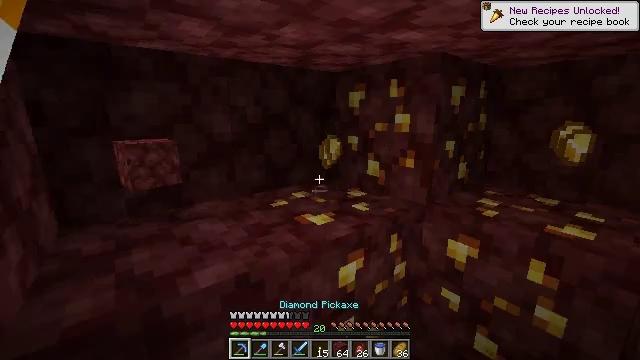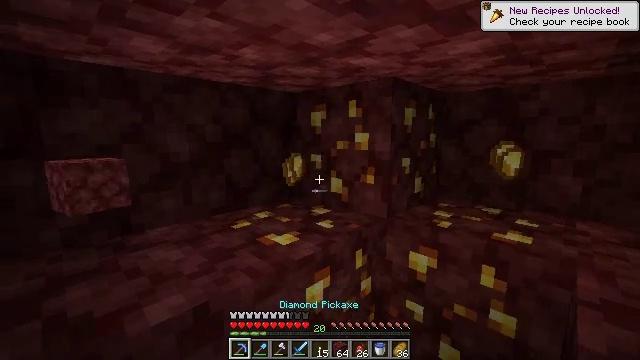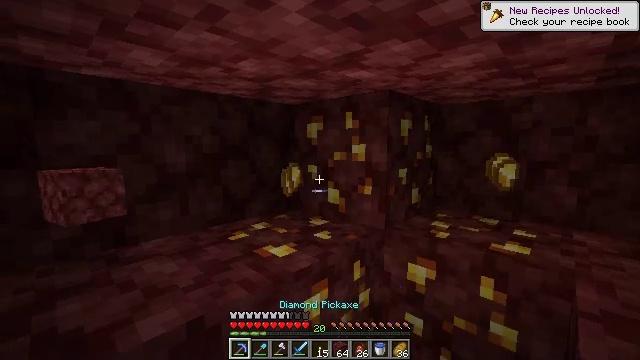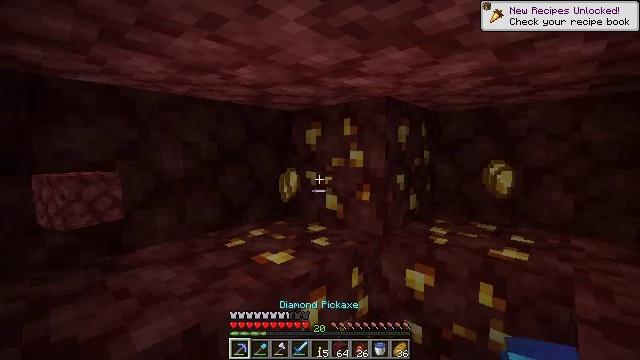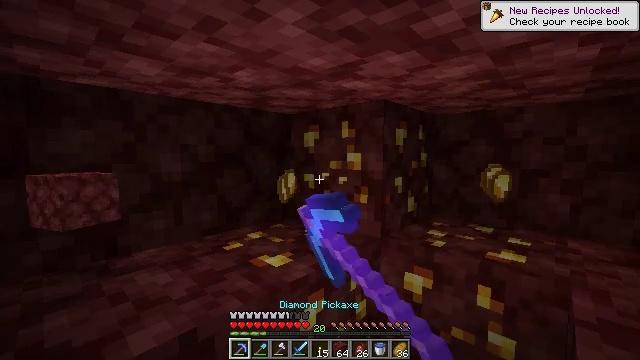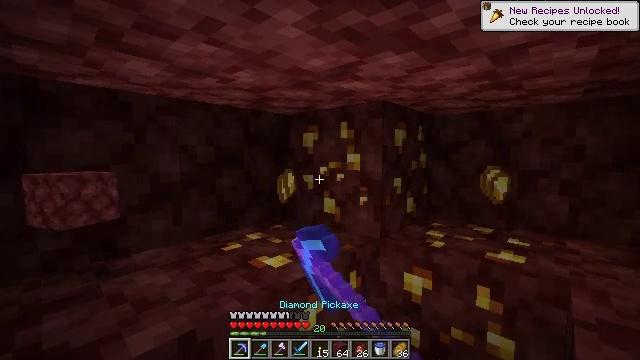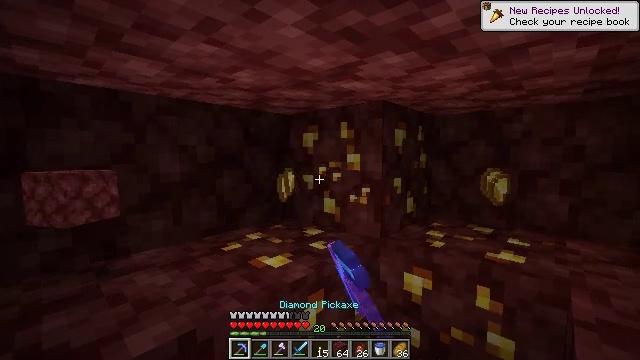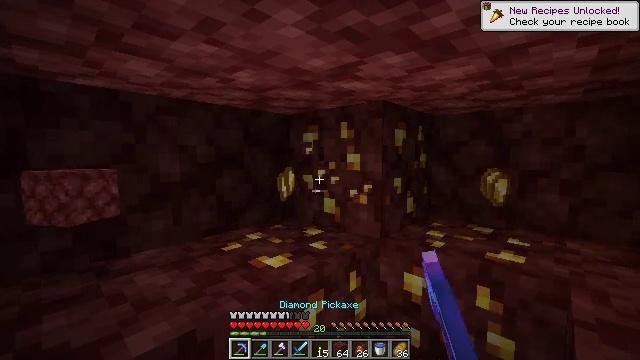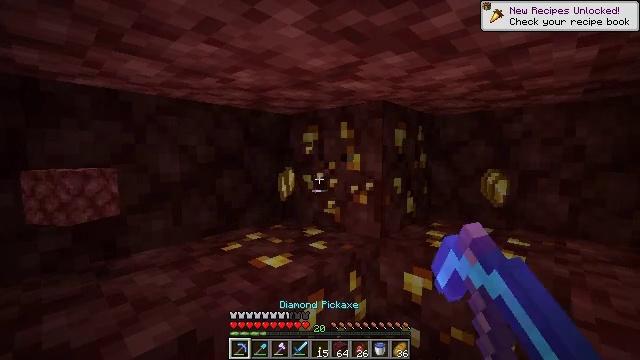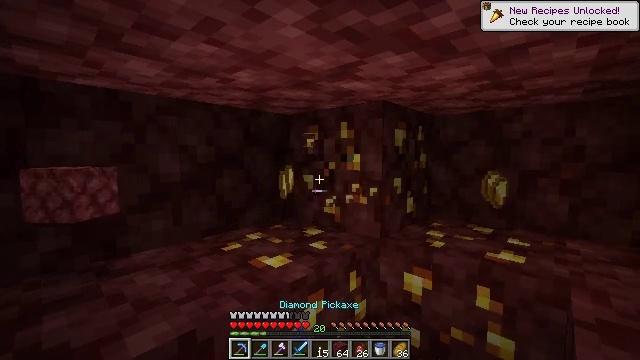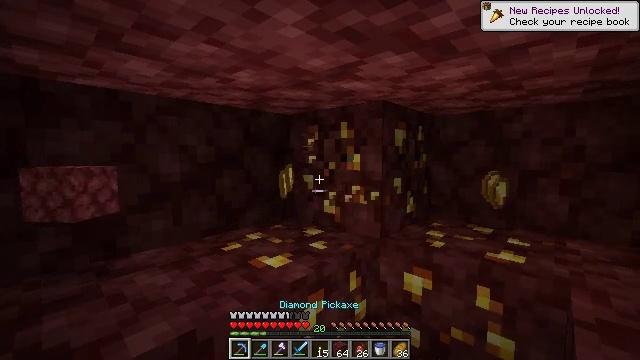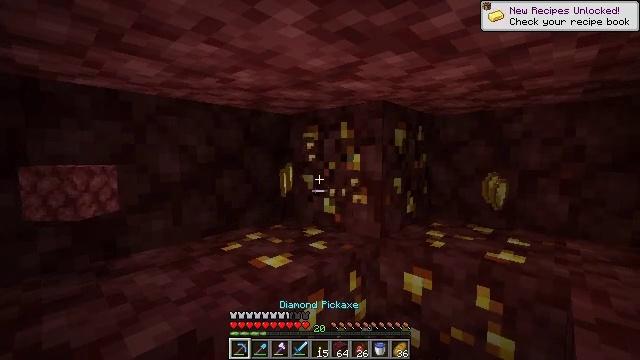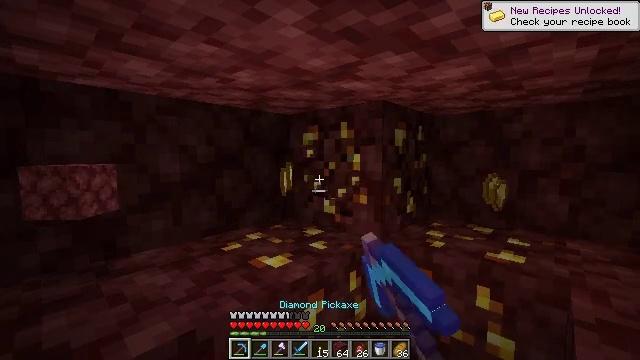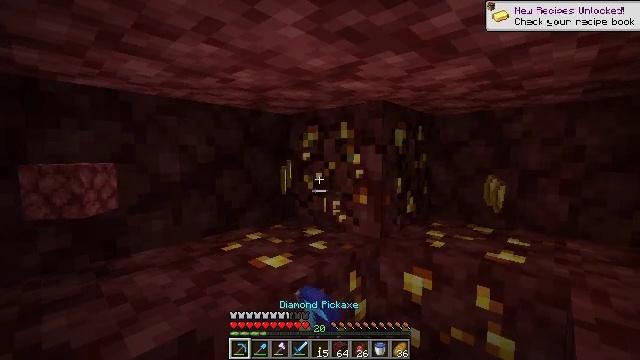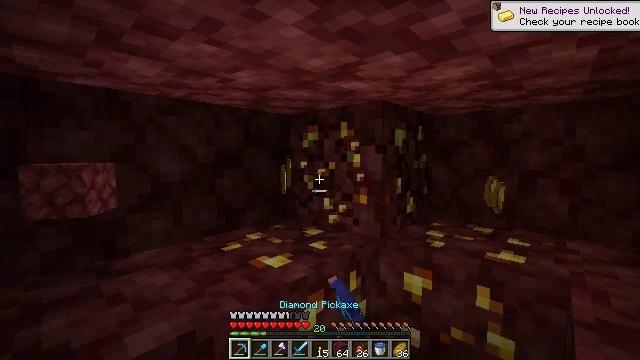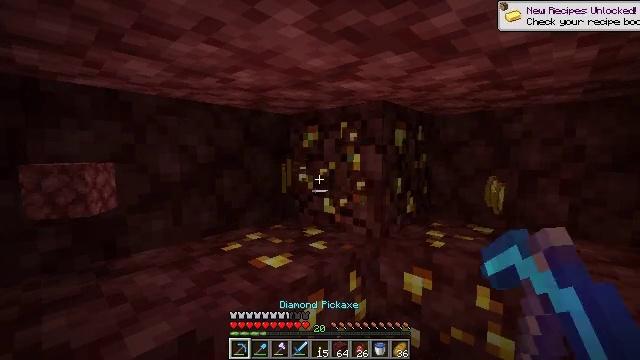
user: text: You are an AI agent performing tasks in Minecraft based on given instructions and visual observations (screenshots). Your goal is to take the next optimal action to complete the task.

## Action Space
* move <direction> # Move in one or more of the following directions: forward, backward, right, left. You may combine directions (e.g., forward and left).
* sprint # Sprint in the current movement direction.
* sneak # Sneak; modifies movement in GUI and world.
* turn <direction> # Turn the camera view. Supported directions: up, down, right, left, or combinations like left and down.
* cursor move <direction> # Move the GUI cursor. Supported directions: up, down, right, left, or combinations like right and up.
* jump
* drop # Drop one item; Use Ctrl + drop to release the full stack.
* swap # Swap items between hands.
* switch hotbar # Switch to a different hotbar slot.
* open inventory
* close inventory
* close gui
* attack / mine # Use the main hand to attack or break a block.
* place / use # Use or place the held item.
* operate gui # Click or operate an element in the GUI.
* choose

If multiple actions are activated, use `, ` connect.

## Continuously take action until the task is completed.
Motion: motion action
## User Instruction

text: Collect nether gold ore blocks.
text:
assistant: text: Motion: turn right and up, switch to hotbar 1
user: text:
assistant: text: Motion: turn up
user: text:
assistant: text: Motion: turn up, attack / mine
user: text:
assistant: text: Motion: attack / mine
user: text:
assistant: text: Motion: attack / mine
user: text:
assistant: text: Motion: attack / mine
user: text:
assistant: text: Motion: attack / mine
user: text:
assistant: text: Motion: attack / mine
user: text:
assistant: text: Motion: attack / mine
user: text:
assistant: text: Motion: attack / mine
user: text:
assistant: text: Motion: attack / mine
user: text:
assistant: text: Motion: attack / mine
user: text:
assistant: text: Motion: attack / mine
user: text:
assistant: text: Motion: attack / mine
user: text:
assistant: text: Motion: attack / mine
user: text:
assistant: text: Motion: attack / mine
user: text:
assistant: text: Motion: attack / mine
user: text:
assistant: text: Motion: attack / mine
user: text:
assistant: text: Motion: attack / mine
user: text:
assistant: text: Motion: attack / mine
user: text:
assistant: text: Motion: turn right and down, attack / mine
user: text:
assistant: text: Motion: turn down, attack / mine
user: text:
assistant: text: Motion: move forward, turn left and down, attack / mine
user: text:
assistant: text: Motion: move forward, turn down, attack / mine
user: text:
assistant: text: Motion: attack / mine
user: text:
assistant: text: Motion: attack / mine
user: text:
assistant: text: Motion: attack / mine
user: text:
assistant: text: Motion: attack / mine
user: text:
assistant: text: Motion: attack / mine
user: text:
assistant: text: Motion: attack / mine